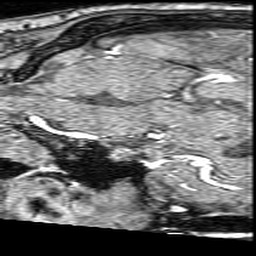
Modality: angio
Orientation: sagittal
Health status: ill
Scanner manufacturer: philips
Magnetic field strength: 3 T
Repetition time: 0.01827 s
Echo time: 0.003371 s